Interaction volume radius: 5 \u00c5
Interaction volume height: 10 \u00c5
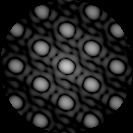
Disorder parameter: 0.06045